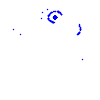
Particle: electron